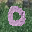
Label: 0